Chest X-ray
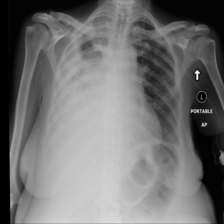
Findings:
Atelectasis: negative
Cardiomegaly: negative
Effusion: negative
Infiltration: negative
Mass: positive
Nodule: negative
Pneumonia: negative
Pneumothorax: negative
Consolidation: negative
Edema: negative
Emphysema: negative
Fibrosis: negative
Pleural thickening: negative
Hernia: negative